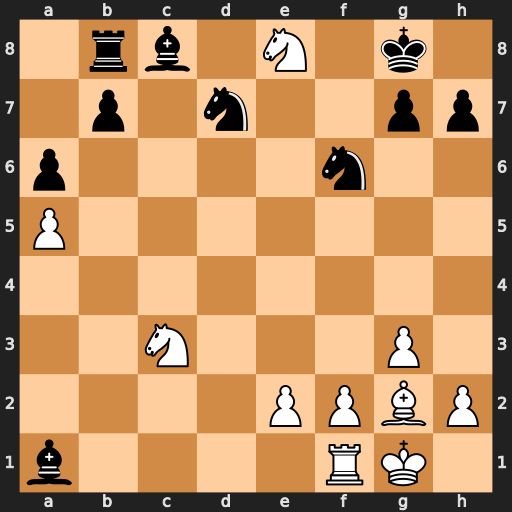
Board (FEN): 1rb1N1k1/1p1n2pp/p4n2/P7/8/2N3P1/4PPBP/b4RK1
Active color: w
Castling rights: -
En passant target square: -
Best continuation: Nxf6+ Nxf6 Rxa1